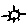
Label: sun